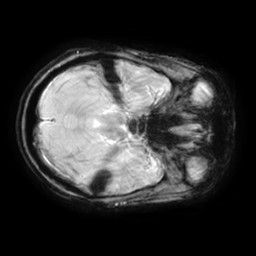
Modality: T2starw
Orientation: axial
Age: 27
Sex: female
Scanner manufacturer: ge
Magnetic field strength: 3 T
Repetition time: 0.65 s
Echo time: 0.02 s